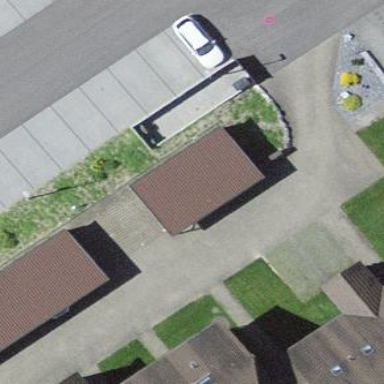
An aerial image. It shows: View of roof of building.